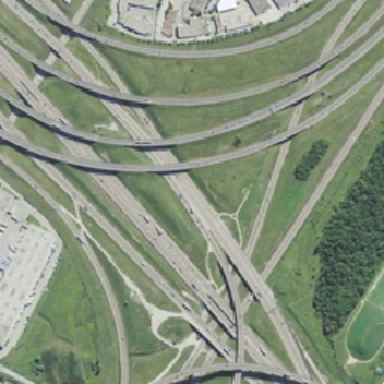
There are many long viaducts on this land .